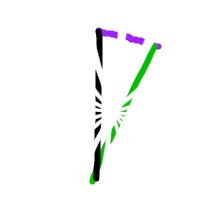
Shape: triangle